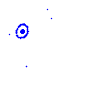
Particle: electron